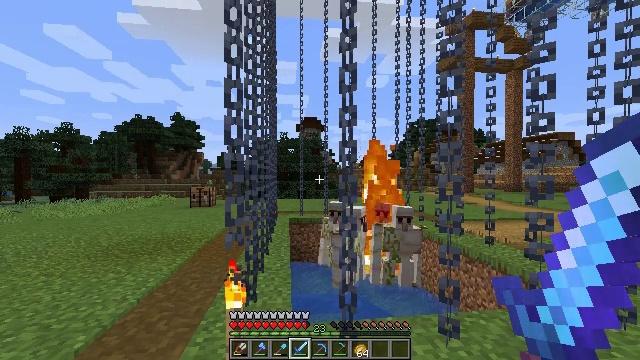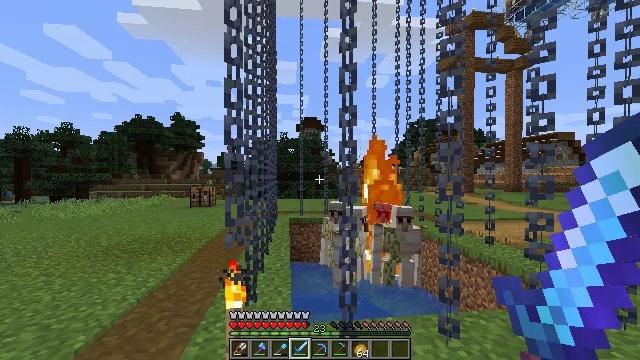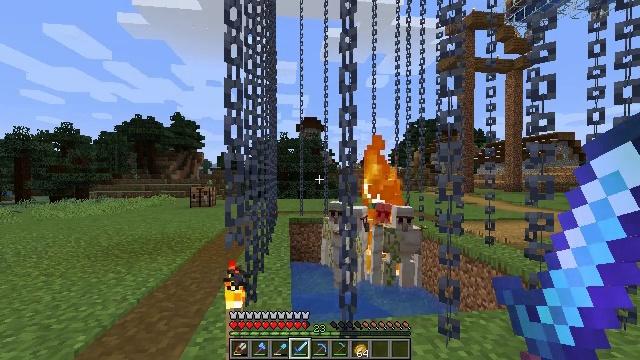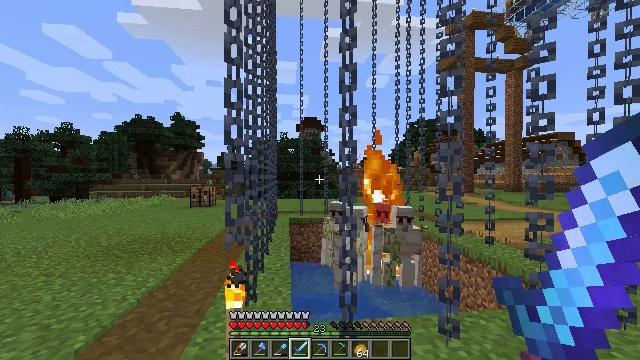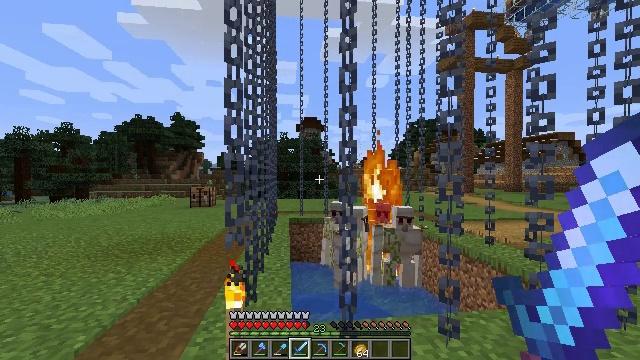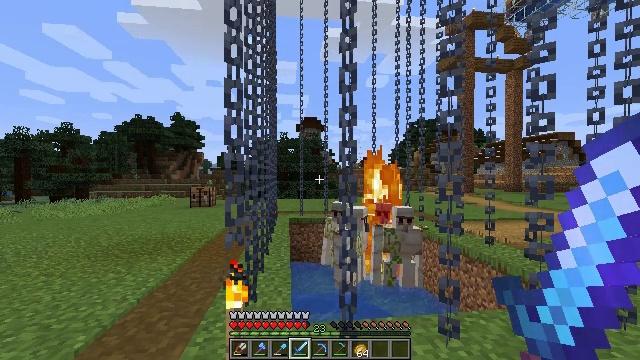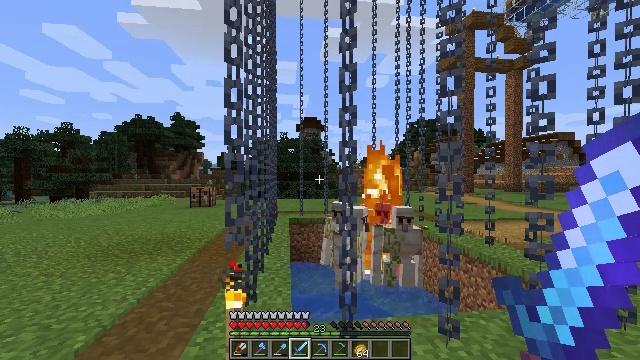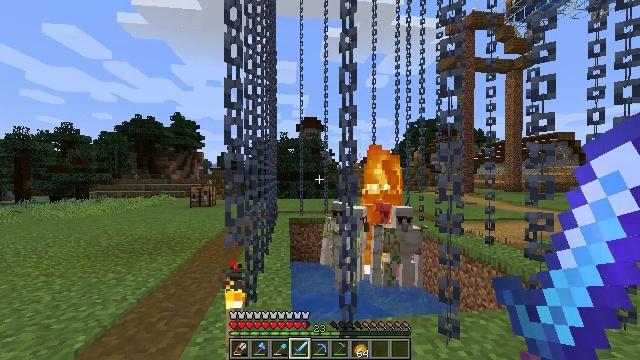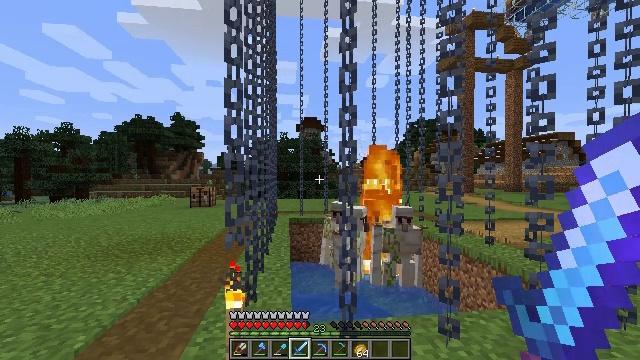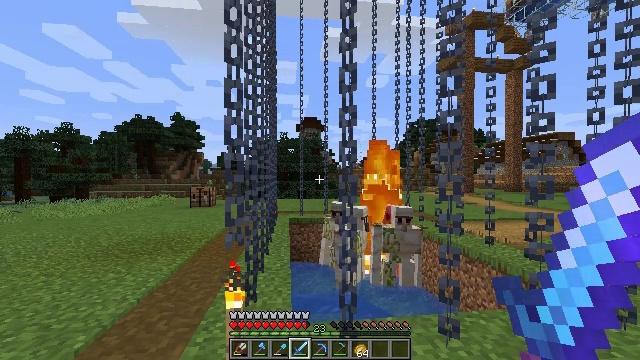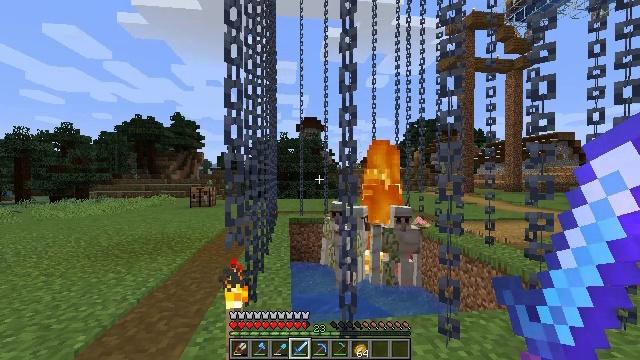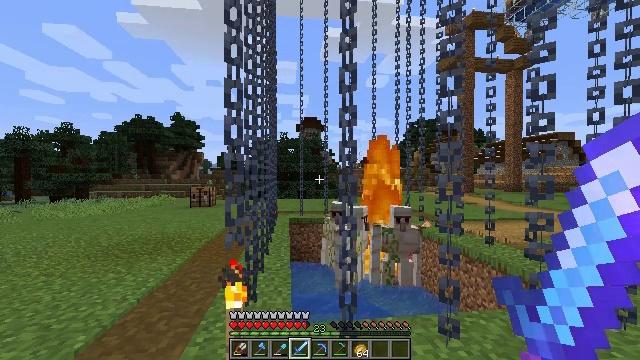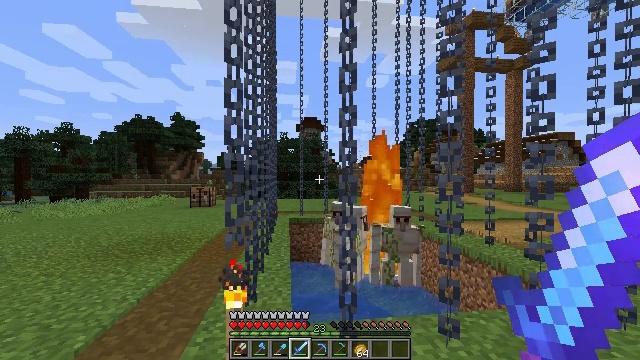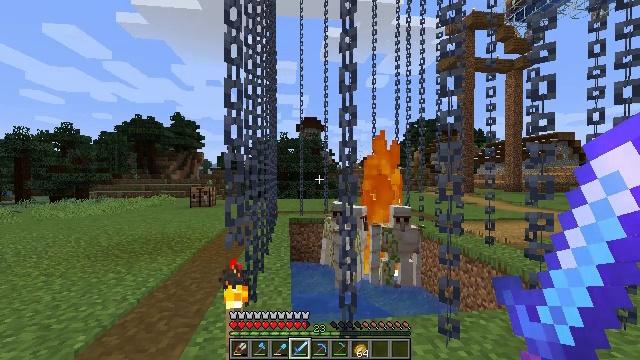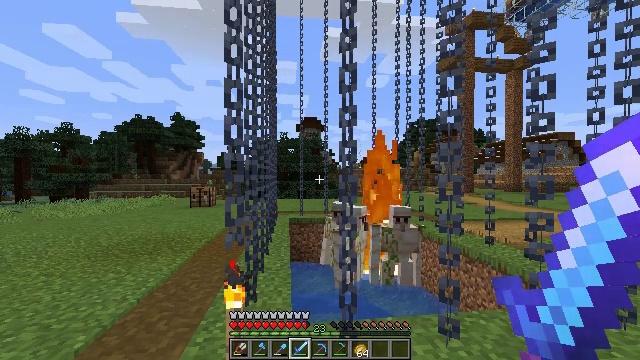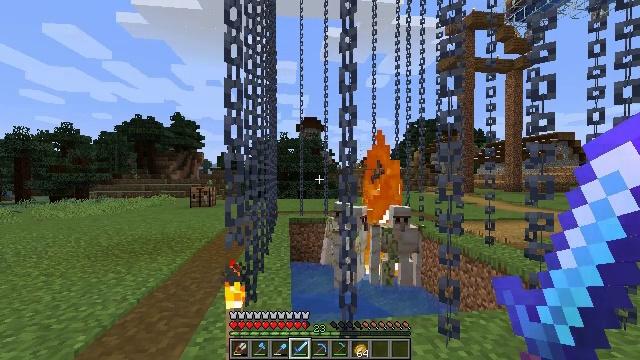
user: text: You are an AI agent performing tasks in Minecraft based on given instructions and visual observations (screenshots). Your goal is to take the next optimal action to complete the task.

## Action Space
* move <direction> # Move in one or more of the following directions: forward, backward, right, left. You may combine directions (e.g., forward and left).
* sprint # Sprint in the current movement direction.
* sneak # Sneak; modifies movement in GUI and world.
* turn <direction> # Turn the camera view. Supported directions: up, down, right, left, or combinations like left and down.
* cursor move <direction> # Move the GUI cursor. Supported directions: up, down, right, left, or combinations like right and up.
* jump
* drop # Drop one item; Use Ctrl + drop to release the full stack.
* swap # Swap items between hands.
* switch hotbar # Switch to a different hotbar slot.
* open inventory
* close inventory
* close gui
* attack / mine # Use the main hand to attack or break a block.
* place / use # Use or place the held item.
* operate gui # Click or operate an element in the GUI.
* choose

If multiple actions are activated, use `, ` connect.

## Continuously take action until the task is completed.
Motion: motion action
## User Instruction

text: Dig up potatoes from the soil.
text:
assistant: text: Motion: no_op
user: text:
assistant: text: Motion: no_op
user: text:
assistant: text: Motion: no_op
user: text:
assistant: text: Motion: no_op
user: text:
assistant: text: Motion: no_op
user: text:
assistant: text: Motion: no_op
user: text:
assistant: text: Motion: no_op
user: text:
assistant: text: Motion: no_op
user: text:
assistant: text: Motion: no_op
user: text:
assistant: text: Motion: no_op
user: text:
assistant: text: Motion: no_op
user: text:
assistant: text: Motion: no_op
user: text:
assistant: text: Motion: no_op
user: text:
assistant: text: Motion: no_op
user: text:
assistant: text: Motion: no_op
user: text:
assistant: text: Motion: no_op
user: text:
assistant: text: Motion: no_op
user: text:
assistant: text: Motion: no_op
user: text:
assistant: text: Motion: no_op
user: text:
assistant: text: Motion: no_op
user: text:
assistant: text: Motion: no_op
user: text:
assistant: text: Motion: no_op
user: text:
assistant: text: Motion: no_op
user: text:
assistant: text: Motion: no_op
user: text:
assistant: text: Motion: no_op
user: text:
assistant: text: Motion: no_op
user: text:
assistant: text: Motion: no_op
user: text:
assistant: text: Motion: no_op
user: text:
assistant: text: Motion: no_op
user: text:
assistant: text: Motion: no_op